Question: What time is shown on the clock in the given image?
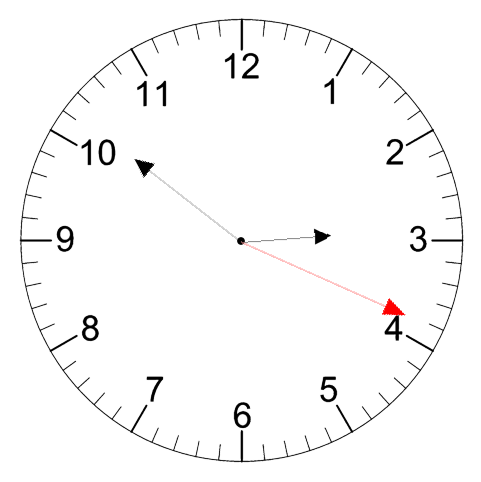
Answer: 02:51:19